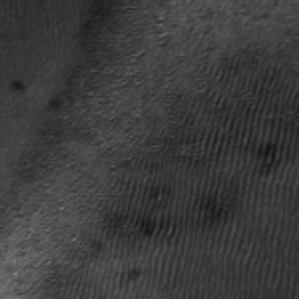
Label: frost